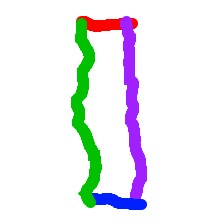
Shape: rectangle